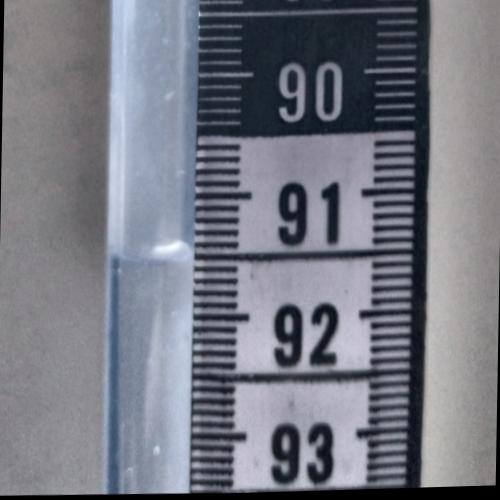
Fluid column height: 91.5 cm